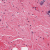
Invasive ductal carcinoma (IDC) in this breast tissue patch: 1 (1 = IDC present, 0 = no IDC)